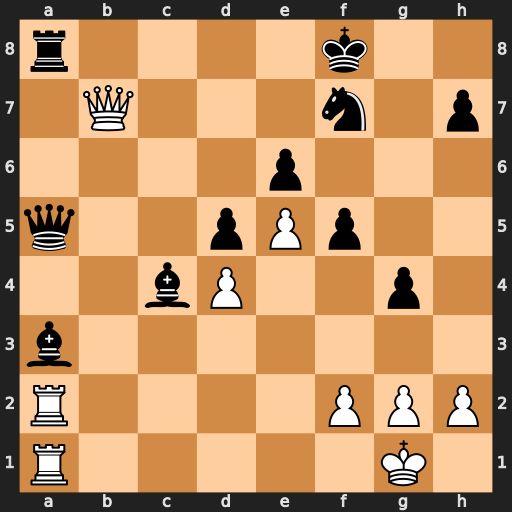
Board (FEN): r4k2/1Q3n1p/4p3/q2pPp2/2bP2p1/b7/R4PPP/R5K1
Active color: w
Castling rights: -
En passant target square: -
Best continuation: Rxa3 Qxa3 Rxa3 Rxa3 Qb4+ Ke8 Qxa3